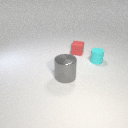
small red rubber cube to the right of large gray metal cylinder